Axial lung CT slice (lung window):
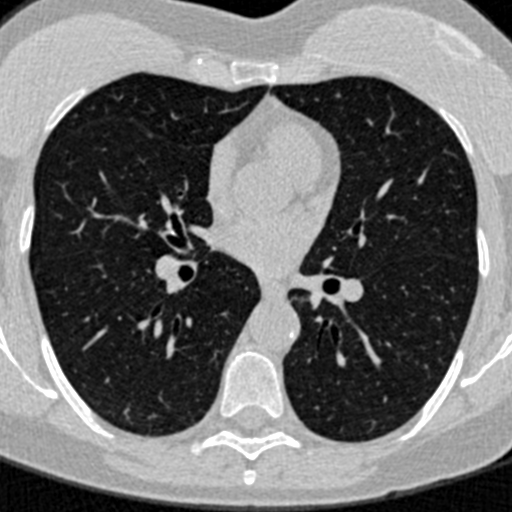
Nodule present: no